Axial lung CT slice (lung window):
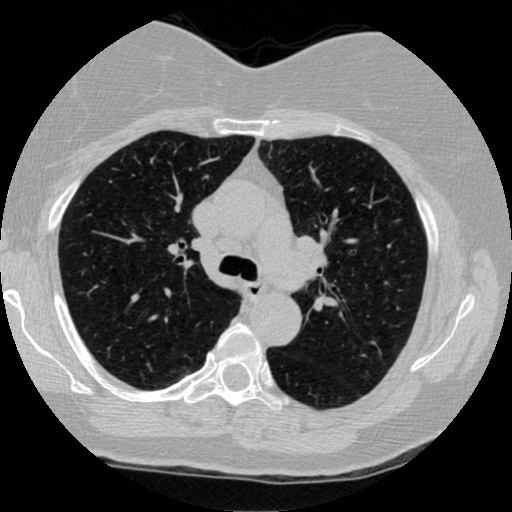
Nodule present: no